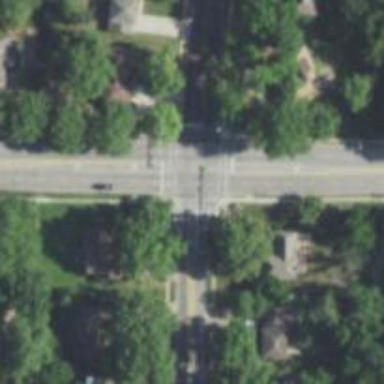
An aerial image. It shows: Road with dash markings.